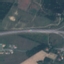
Land use / land cover class: Highway